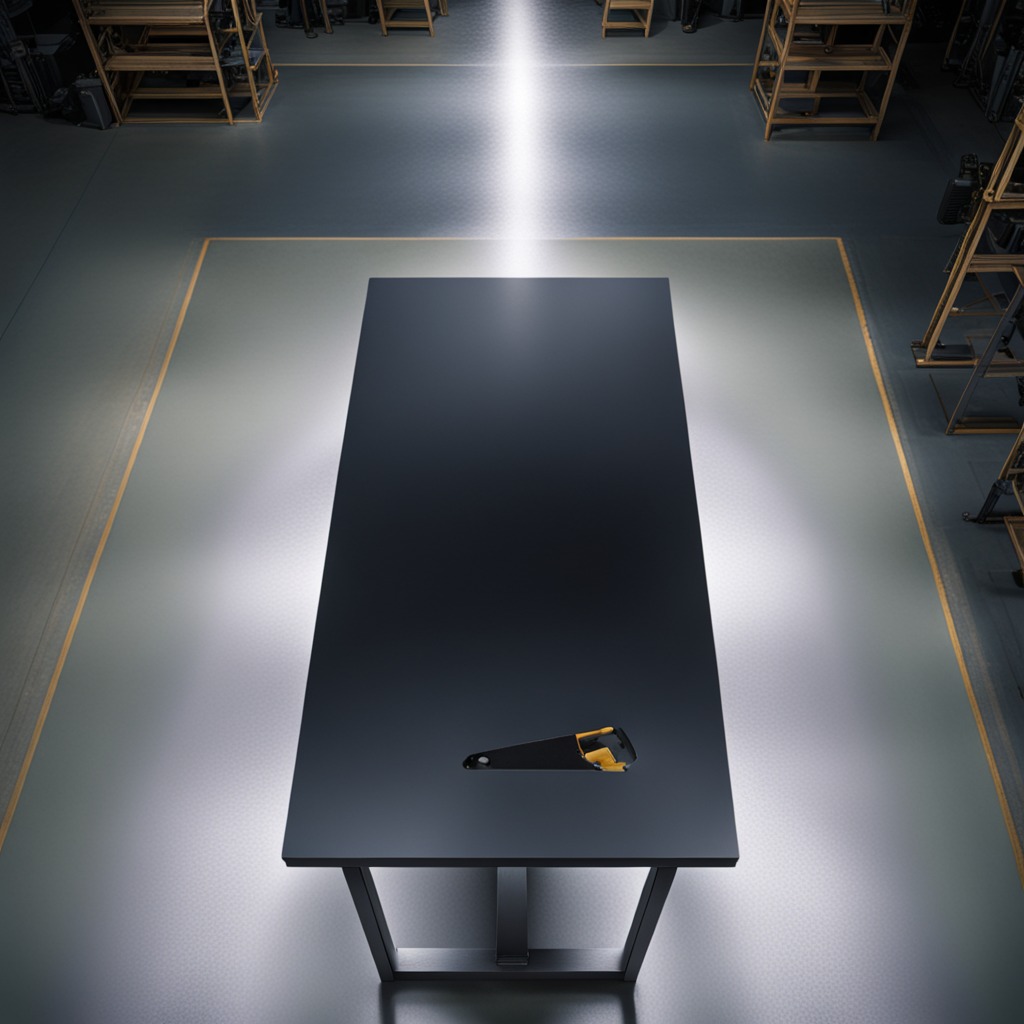
A metal saw is lying on the tabletop.